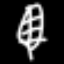
Label: leaf